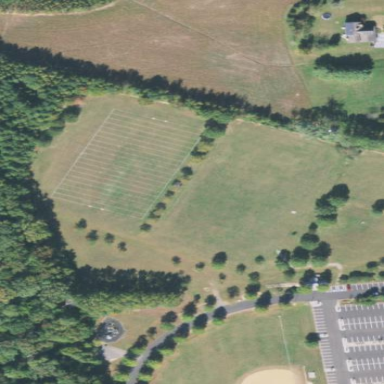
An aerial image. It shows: Grass pitch designated for multiple sports activities.